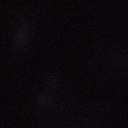
Screen state: off